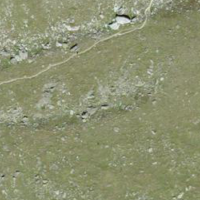
EUNIS habitat code: 26
Species observed at this site:
Oenanthe oenanthe